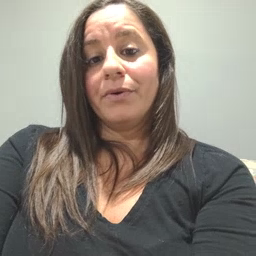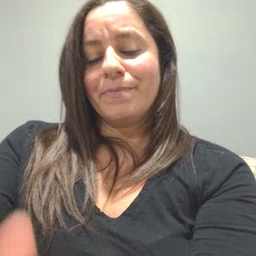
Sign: mad